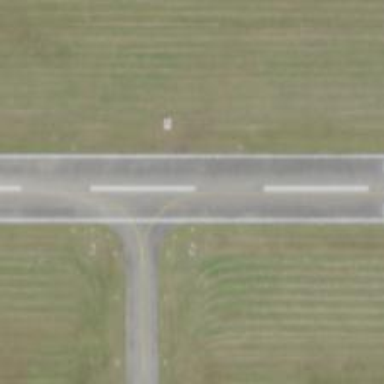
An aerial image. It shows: View of taxiway at the airport.